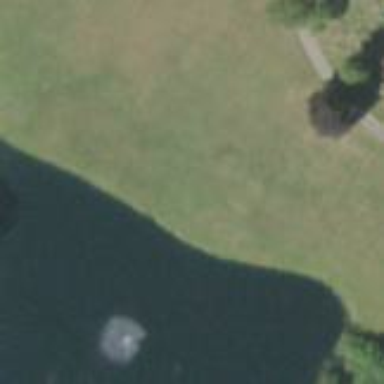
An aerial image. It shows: Peaceful pond surrounded by nature.